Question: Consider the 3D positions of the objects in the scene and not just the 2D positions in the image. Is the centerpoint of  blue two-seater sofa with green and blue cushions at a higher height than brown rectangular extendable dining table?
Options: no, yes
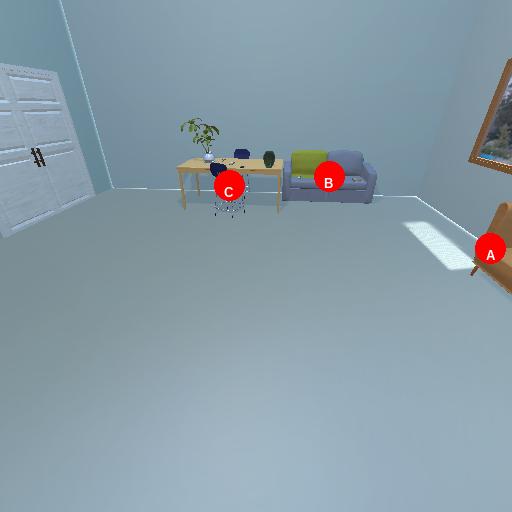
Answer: no